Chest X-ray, PA view. Patient: 65 years old, sex M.
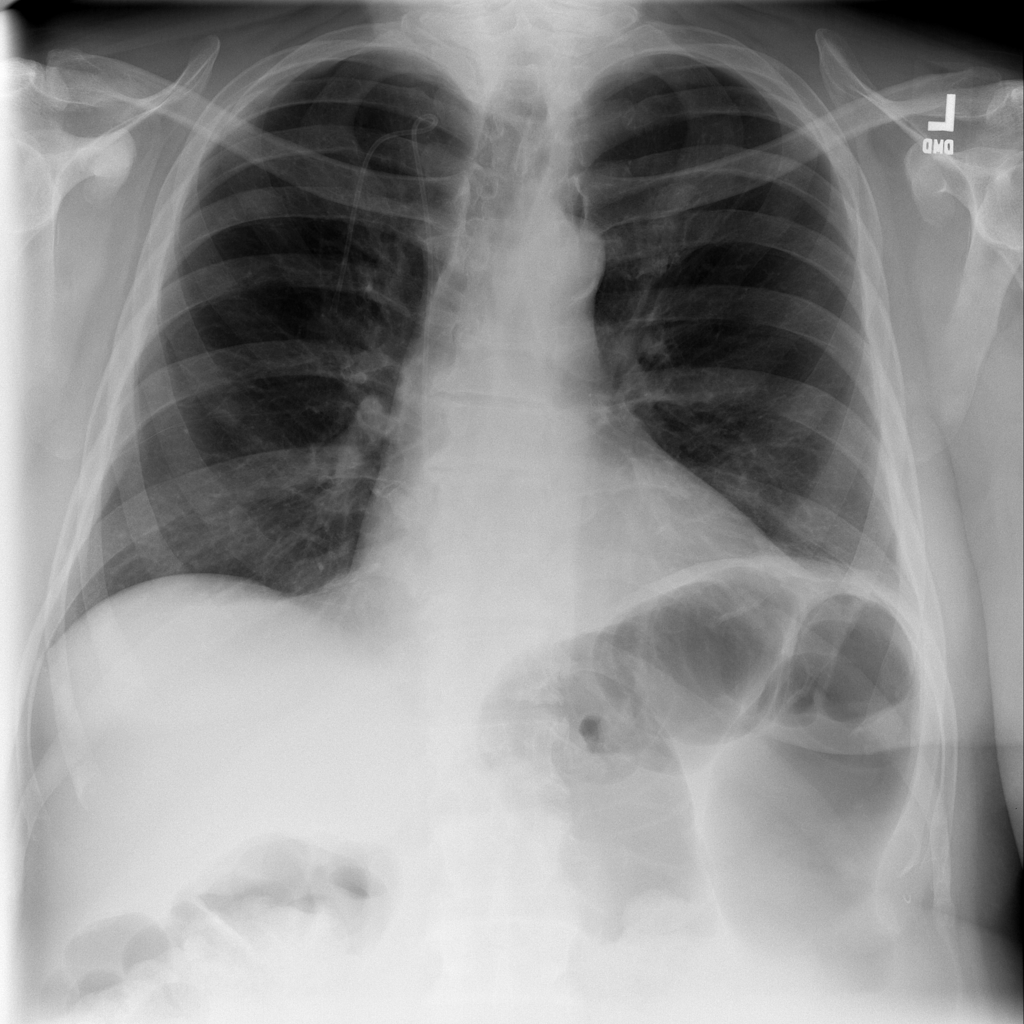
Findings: No Finding